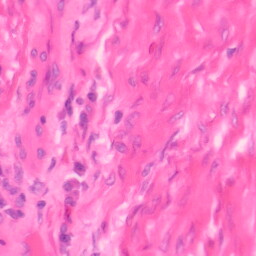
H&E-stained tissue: Colon